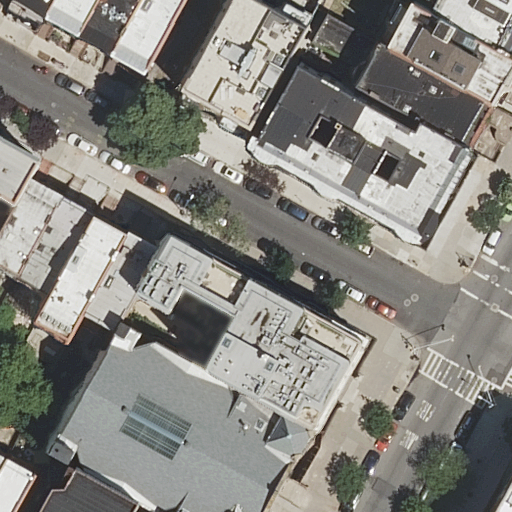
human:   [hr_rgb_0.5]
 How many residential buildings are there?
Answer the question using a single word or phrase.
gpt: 21

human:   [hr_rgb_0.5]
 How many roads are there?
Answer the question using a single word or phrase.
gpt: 3

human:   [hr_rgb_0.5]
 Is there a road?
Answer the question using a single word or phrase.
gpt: yes

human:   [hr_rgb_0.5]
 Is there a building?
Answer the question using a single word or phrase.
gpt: yes

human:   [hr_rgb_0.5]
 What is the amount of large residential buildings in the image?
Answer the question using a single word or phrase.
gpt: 3

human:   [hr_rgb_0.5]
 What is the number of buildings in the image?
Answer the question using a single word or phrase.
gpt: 21

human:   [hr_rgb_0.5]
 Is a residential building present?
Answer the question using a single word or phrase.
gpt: yes

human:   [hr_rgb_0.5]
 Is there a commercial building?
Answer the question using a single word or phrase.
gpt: no

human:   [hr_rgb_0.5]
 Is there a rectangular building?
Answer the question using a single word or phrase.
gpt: yes

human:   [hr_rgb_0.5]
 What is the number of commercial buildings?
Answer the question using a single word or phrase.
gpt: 0

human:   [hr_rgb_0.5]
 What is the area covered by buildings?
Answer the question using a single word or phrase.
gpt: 4965m2

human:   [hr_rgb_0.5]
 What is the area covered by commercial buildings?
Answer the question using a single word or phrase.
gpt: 0m2

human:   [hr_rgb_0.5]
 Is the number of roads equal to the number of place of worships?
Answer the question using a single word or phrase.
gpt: no

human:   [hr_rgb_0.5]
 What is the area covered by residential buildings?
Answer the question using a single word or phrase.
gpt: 4965m2

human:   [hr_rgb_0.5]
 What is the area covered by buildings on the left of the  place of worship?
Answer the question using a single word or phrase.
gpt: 1382m2

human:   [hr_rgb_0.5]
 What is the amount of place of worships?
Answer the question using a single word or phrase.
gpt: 1

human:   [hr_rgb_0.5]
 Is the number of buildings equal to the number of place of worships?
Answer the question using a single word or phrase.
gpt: no

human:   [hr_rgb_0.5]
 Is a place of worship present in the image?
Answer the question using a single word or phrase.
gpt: yes

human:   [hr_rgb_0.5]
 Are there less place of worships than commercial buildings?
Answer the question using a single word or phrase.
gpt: no

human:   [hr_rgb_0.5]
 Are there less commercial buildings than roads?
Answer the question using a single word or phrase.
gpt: yes

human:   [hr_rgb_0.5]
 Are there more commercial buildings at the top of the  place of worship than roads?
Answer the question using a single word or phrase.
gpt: no

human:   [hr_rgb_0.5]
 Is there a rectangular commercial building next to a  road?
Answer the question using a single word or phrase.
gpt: no

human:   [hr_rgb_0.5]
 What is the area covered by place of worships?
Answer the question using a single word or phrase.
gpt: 1240m2

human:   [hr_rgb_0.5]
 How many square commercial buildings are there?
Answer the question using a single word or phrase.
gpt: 0

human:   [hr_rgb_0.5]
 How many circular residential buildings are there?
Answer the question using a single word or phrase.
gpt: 0

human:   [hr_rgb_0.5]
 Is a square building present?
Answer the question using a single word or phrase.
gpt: no

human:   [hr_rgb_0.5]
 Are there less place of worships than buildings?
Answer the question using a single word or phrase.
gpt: yes

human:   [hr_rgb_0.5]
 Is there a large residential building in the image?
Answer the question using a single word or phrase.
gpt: yes

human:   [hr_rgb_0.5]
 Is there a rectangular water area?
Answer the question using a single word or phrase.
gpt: no

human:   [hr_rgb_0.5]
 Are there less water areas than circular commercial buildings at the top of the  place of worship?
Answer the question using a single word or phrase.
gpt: no

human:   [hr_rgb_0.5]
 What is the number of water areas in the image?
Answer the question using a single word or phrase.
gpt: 0

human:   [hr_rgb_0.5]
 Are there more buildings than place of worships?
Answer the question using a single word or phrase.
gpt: yes

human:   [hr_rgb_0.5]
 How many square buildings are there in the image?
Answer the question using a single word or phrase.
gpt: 0

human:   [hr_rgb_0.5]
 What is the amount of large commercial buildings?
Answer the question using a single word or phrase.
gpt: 0

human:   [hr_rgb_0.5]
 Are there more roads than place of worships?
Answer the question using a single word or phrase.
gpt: yes

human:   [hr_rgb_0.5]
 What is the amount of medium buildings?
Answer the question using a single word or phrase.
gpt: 8

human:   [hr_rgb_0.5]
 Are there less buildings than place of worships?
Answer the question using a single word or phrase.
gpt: no

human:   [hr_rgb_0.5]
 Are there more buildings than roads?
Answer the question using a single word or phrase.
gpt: yes

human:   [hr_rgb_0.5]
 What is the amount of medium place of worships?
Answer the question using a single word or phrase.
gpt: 0

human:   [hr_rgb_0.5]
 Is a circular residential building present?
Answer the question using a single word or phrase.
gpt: no

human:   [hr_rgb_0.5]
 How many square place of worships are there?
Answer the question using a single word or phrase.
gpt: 0

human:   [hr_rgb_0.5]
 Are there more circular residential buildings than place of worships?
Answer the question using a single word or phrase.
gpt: no

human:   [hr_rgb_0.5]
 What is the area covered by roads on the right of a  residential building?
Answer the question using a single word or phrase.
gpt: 0m2

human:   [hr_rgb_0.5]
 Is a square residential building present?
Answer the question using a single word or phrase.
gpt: no

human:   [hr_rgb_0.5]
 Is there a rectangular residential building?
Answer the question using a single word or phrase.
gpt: yes

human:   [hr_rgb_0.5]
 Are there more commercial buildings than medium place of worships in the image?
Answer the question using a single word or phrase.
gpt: no

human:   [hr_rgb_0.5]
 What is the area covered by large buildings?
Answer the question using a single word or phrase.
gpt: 2794m2

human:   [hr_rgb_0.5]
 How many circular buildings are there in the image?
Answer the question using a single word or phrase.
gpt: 0

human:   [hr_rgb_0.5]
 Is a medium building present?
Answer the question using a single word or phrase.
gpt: yes

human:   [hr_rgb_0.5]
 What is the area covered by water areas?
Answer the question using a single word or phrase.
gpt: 0m2

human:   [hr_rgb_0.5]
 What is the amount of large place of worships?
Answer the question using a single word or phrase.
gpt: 1

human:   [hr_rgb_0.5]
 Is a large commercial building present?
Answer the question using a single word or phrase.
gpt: no

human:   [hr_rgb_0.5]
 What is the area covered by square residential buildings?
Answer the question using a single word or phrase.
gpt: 0m2

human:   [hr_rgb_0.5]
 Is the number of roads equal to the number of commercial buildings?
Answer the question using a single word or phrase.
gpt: no

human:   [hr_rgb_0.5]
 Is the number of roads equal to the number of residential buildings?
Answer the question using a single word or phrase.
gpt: no

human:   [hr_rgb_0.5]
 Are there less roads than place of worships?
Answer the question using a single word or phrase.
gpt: no

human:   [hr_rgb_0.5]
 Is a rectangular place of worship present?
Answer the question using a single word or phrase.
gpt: no

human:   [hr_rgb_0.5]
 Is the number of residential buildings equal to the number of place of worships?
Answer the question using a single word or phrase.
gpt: no

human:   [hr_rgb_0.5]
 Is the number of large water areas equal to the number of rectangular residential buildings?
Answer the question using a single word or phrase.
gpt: no

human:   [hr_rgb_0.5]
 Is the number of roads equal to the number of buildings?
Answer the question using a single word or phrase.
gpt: no

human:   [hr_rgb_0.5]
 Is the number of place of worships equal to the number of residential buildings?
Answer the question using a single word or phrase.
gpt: no

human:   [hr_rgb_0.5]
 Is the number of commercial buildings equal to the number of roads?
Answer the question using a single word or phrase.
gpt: no

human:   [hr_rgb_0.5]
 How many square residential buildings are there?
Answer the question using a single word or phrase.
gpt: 0

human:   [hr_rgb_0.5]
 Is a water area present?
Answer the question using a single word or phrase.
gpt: no